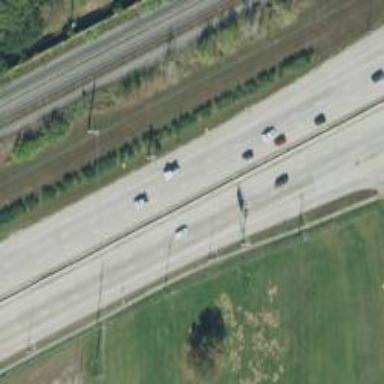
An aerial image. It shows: Trunk link highway.